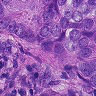
Metastatic tissue present: yes